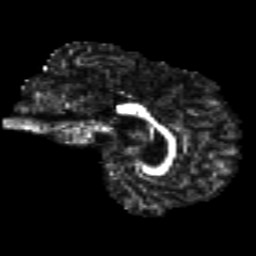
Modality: FA
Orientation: sagittal
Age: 26
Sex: male
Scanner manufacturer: siemens
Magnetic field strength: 3 T
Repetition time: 8.8 s
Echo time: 0.085 s